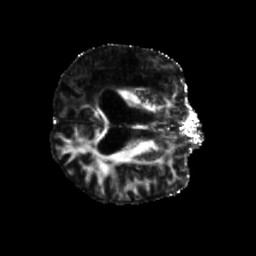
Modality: FA
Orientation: axial
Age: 52
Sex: male
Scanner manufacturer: siemens
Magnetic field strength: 3 T
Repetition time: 5.25 s
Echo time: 0.08 s